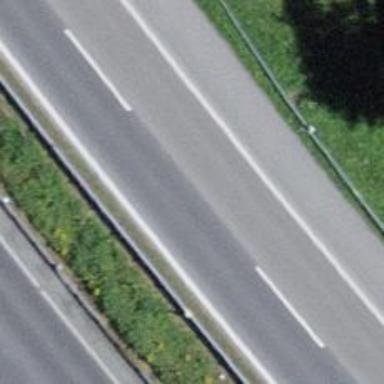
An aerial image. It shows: Asphalt motorway.